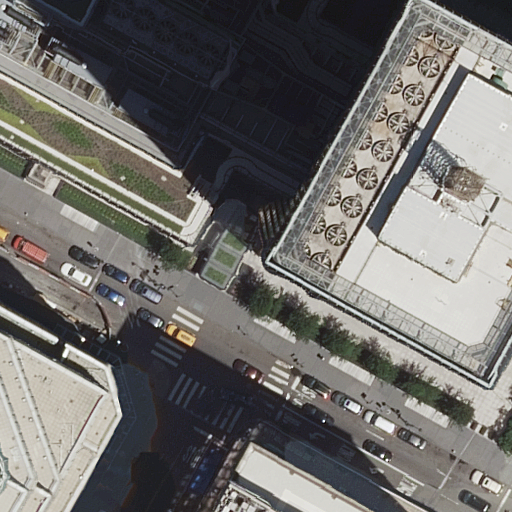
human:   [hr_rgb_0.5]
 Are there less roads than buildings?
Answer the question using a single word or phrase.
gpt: no

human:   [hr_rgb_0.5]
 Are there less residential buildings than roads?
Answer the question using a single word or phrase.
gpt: yes

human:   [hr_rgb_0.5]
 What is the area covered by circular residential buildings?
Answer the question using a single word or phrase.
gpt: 0m2

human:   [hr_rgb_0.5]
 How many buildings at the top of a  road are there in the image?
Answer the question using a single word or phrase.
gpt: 2

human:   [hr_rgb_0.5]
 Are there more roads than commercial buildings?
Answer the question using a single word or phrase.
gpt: yes

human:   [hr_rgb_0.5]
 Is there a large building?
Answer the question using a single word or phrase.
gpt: yes

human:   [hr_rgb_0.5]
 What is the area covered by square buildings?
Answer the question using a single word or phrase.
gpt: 0m2

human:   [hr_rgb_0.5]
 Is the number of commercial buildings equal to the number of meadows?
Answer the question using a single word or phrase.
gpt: no

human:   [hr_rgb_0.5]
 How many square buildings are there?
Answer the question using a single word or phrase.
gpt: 0

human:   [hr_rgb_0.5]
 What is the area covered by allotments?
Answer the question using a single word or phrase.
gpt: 0m2

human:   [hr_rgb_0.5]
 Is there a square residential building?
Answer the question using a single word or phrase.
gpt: no

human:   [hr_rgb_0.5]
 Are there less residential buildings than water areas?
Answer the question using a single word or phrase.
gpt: no

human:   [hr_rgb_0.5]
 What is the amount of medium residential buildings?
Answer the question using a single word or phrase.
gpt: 0

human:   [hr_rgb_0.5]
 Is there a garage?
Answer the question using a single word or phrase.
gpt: no

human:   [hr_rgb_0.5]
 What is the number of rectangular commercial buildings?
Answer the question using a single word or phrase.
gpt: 3

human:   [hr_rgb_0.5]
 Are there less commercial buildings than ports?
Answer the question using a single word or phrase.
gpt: no

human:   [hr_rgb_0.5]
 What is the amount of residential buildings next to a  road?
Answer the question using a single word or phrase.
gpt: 1

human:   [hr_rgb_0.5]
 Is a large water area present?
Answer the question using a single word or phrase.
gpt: no

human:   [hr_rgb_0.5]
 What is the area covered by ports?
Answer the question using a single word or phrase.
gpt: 0m2

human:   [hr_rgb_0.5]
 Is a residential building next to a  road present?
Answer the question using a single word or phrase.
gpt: yes

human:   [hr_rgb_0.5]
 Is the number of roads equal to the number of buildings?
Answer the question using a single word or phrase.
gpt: yes

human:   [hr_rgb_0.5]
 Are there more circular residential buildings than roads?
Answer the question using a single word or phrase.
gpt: no

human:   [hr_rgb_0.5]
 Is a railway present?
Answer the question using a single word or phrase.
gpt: no

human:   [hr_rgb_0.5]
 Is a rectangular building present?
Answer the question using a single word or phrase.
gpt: yes

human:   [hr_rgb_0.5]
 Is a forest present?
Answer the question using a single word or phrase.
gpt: no

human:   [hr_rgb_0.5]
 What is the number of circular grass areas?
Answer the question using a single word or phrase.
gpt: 0

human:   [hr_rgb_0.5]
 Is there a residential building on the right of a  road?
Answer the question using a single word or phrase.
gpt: no

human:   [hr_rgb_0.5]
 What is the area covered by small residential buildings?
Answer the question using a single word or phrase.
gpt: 0m2

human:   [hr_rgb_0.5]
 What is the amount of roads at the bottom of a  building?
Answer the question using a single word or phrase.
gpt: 4

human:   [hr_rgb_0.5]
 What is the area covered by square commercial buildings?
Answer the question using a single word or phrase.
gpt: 0m2

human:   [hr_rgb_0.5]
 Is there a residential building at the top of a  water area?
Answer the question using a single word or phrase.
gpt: no

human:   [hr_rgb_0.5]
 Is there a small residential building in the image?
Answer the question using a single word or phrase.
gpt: no

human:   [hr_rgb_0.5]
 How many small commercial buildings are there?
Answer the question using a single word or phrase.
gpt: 1

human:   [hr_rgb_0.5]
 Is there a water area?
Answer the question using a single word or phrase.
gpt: no

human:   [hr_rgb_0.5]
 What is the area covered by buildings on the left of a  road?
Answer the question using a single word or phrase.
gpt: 5068m2

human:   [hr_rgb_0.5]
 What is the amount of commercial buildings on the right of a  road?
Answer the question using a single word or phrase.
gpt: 2